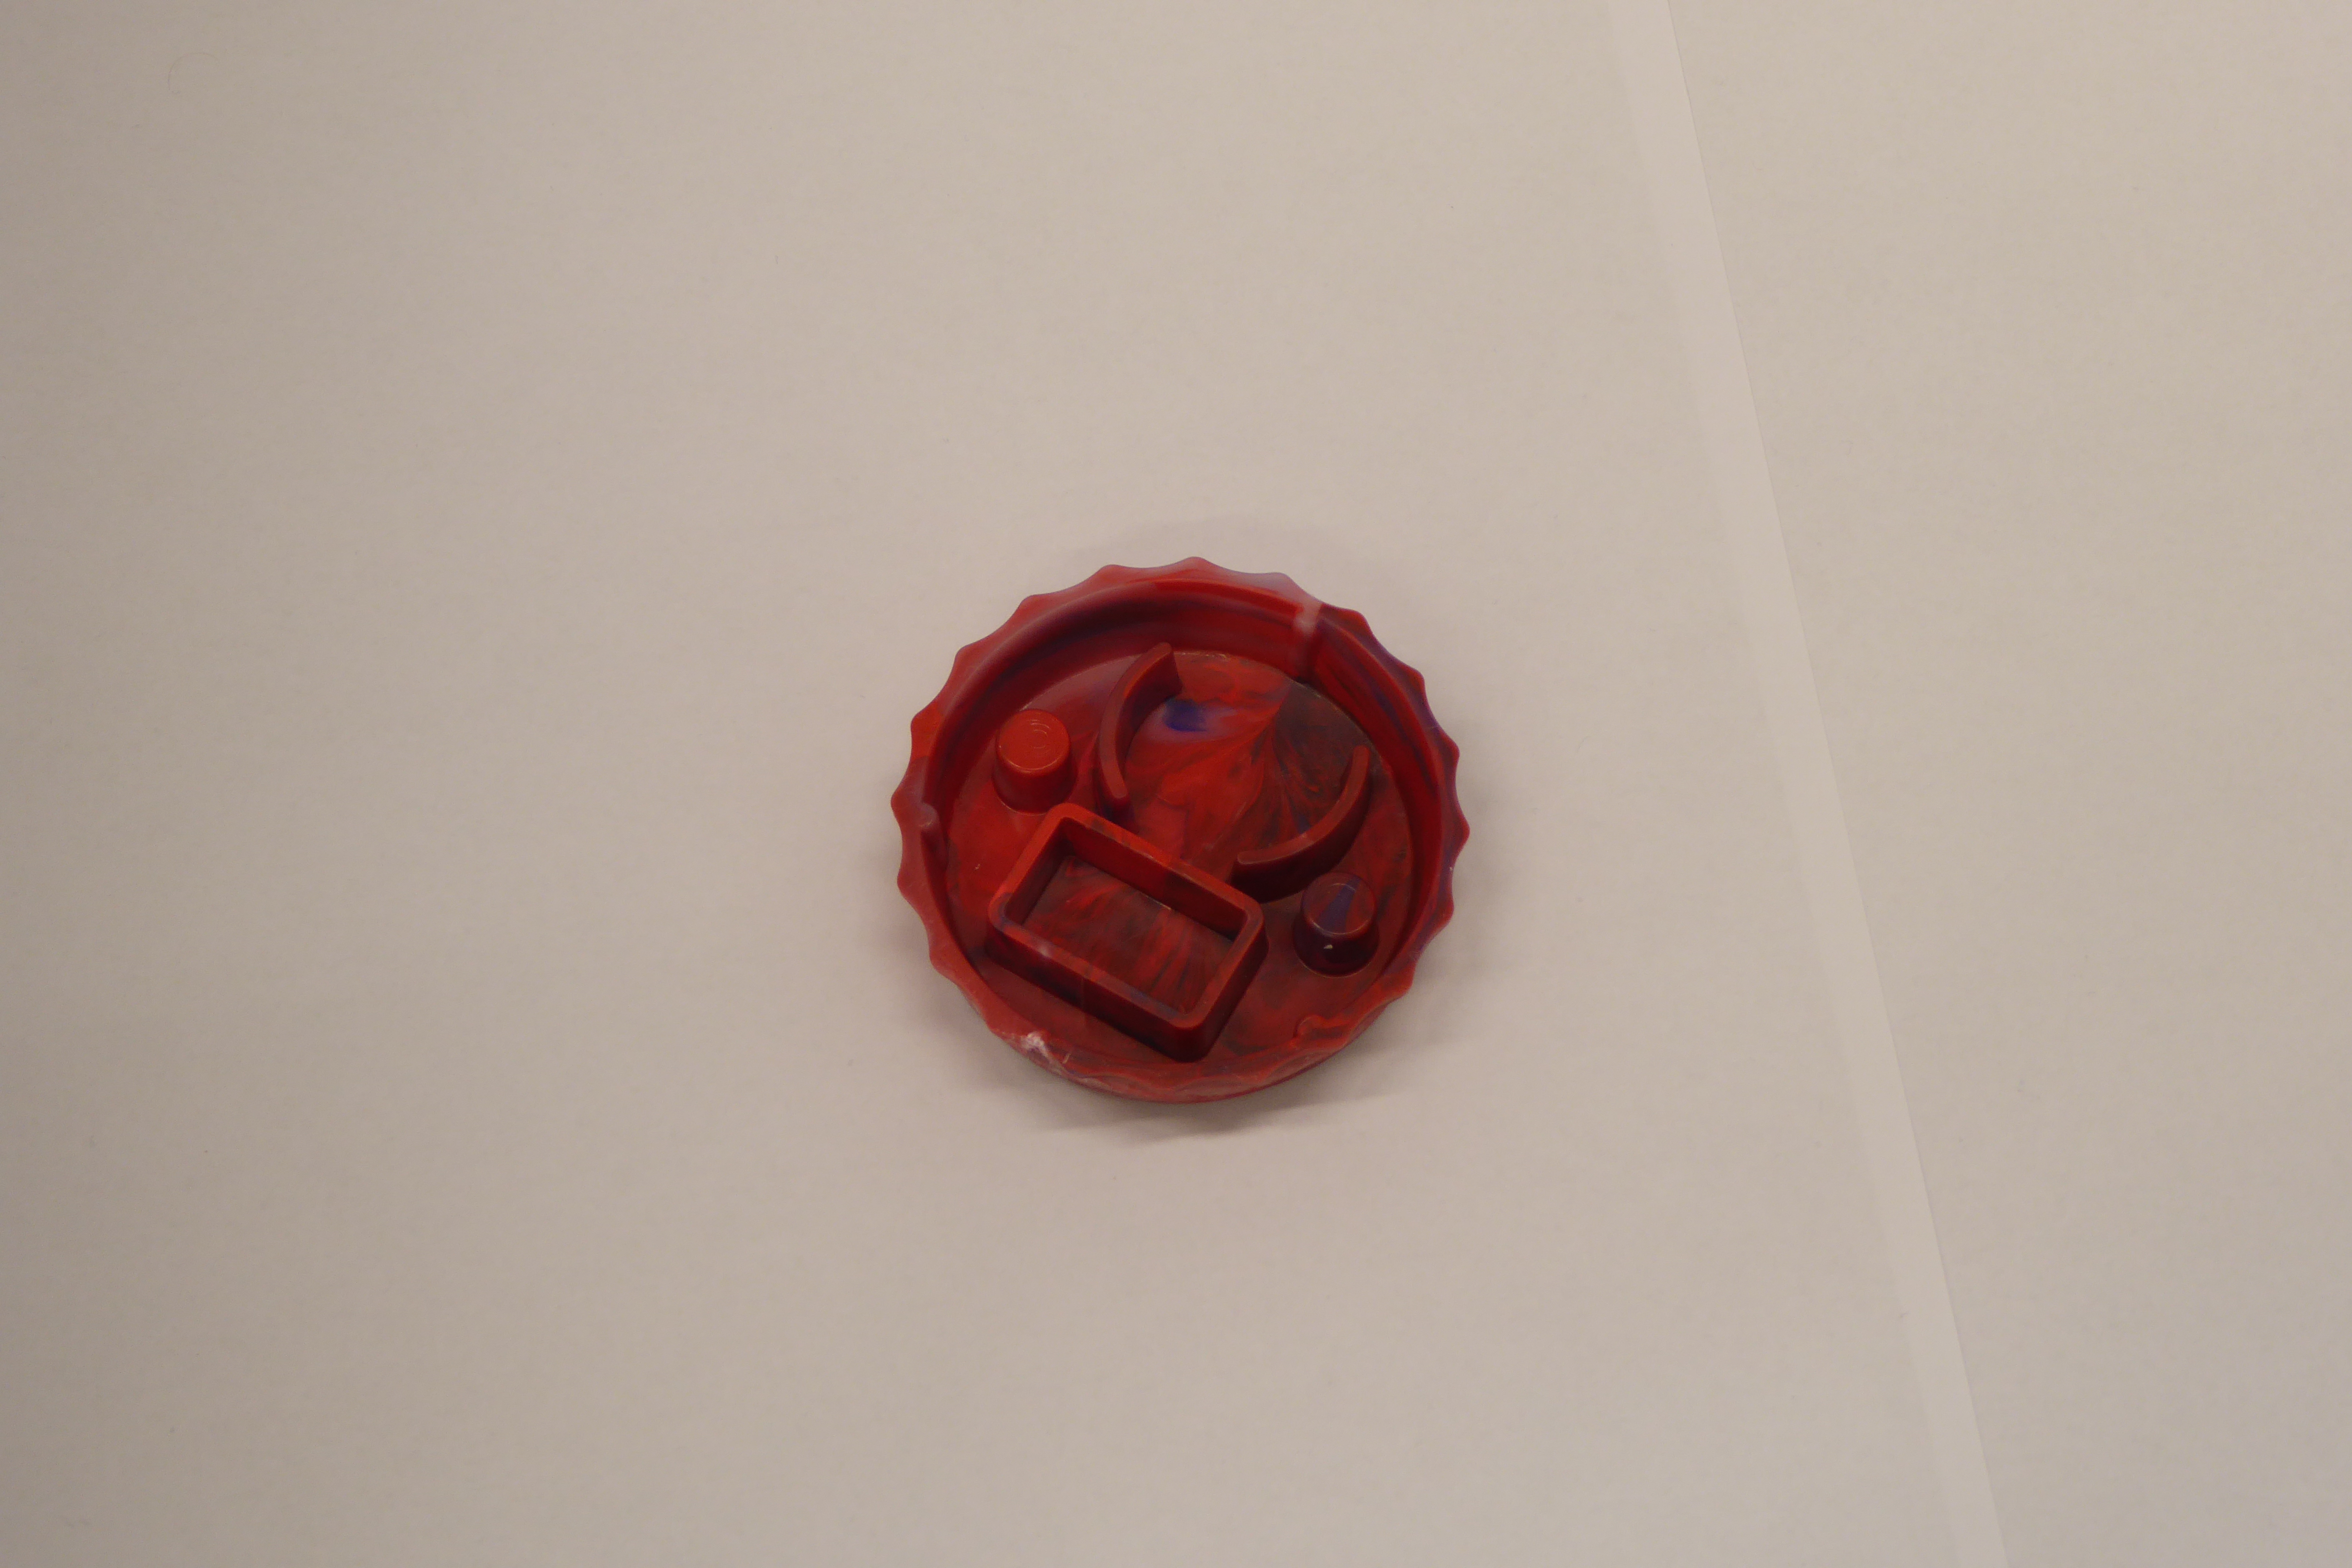
Label: Bottle Opener - Cover